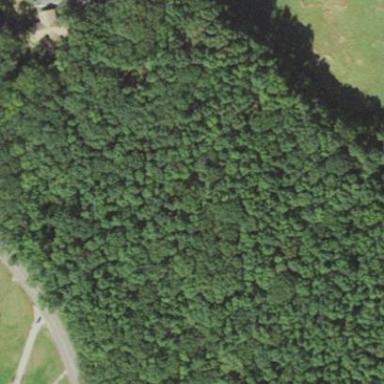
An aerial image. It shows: Nature reserve within woodland area.